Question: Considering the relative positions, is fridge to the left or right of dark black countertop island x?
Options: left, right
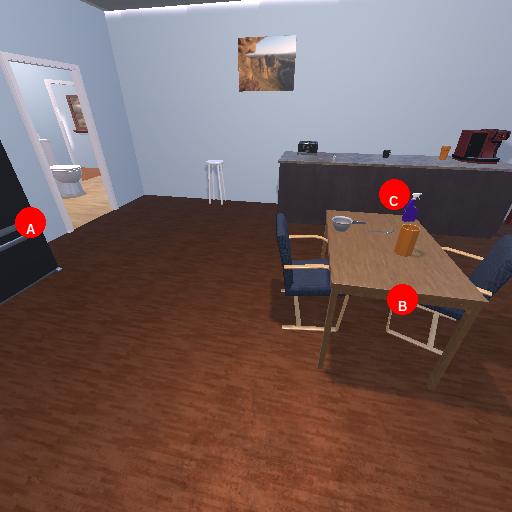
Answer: left